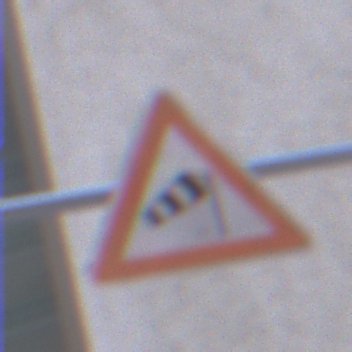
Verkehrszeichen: SeitenwindVonRechts
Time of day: MorningAfternoon
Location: Outdoor (Urban)
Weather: PartlyCloudy
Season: NotSpecified
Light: Natural